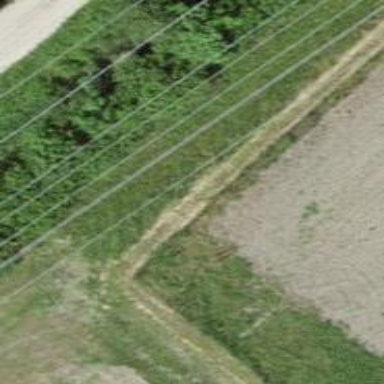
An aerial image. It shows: Ditch in the surroundings.